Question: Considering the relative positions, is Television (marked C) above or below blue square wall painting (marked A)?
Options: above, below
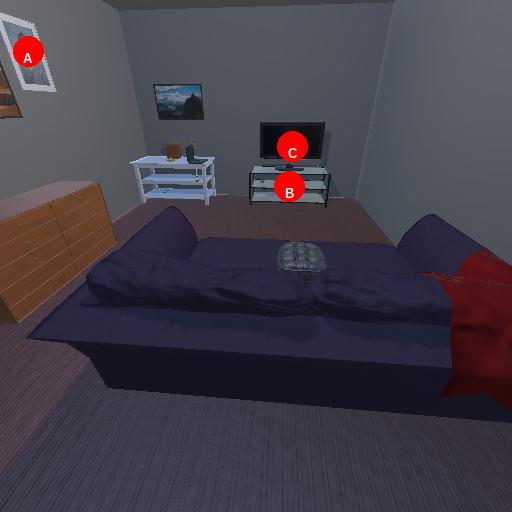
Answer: above